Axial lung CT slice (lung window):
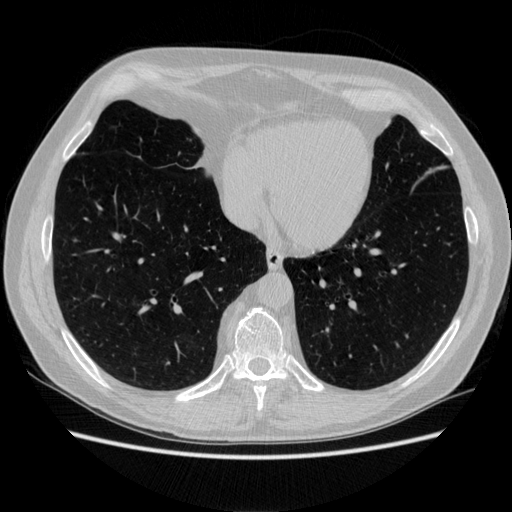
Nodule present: no